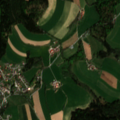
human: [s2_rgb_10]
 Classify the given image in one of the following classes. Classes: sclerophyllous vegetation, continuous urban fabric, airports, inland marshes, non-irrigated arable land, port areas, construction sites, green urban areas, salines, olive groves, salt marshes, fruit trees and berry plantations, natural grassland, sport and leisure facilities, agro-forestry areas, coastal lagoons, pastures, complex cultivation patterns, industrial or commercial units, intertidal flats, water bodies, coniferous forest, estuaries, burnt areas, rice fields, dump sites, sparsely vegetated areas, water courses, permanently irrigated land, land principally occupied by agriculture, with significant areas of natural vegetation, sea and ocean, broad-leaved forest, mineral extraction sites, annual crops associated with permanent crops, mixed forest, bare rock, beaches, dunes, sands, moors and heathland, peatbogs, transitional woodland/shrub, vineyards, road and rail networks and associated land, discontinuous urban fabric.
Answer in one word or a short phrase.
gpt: discontinuous urban fabric, non-irrigated arable land, pastures, complex cultivation patterns, mixed forest